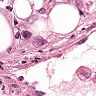
Metastatic tissue present: yes